Question: If I'm not mistaken, The meta-event '51 03' is for setting the tempo of the song. In this <URL>, I've noticed that it calls this event over and over again. Is there a reason for this, or maybe it's just a glitch from the DAW?

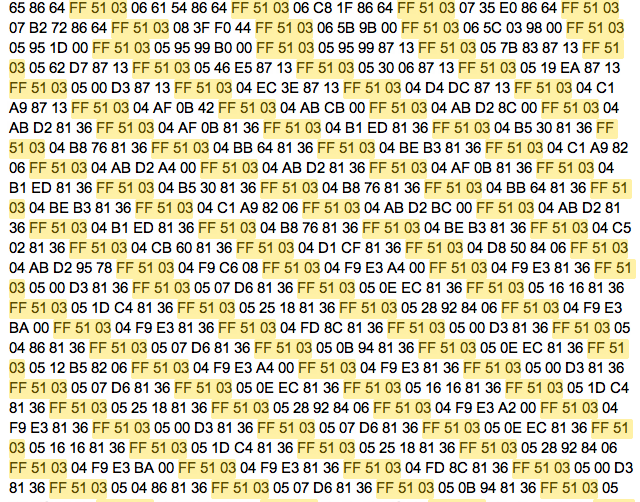
Answer: The file just has a bunch of tempo changes. That is perfectly valid. I opened it in Logic and here is what the Tempo List window looks like:

Here's a graphic view:

It's a little weird that it has three different tempos at the very beginning of the song, but it's a valid MIDI file.